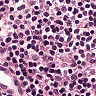
Metastatic tissue present: no